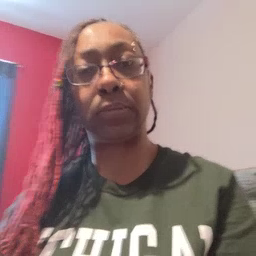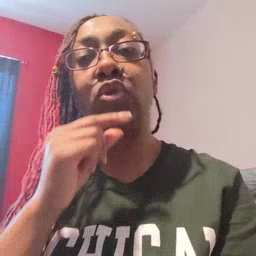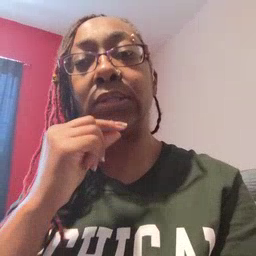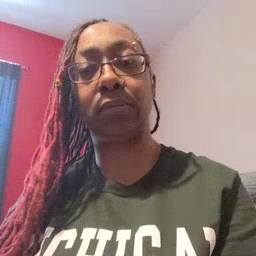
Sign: chin